Chest X-ray:
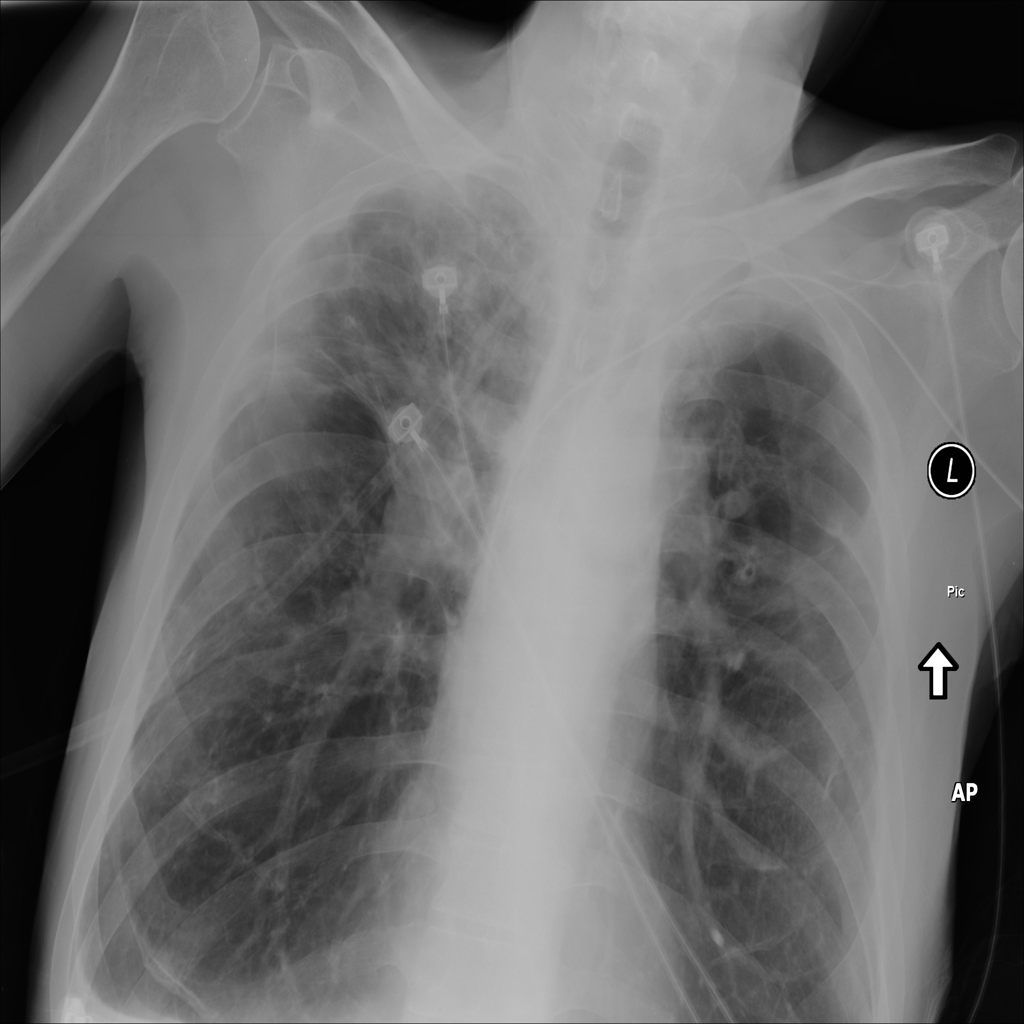
Findings: Consolidation, Emphysema
No abnormal finding: no